Current action and preconditions to check: trajectory_clear

Your task: For each precondition in the list above, predict whether it will hold at this action.

Consider the current scene as observed from the mobile robot's camera, and analyze the predicted future states of all dynamic agents (e.g., people, animals, vehicles, or any moving entities) within the NEXT SECOND.

IMPORTANT: Only answer "very likely" if you are absolutely certain—based on strong, clear evidence—that a dynamic agent will violate the precondition in the predicted future state. Do NOT answer "very likely" for unlikely, ambiguous, or low-probability risks.

Ask yourself for each precondition: Is there a high probability, with clear and convincing evidence, that the predicted future states of any dynamic agent will interfere with the predicted future state of the currently executing action within the NEXT SECOND, causing that precondition to fail?

Assess the risk level based on these predictions. Use "likely" or "very likely" if motions create a clear risk of interference.

Use "neutral" or "improbable" if agents are nearby but their predicted paths are clearly diverging or non-conflicting.

Failure Risk Categories: "very improbable", "improbable", "neutral", "likely", "very likely"

Answer Format: Output ONLY the probability_of_failure value from these categories: "very improbable", "improbable", "neutral", "likely", "very likely"

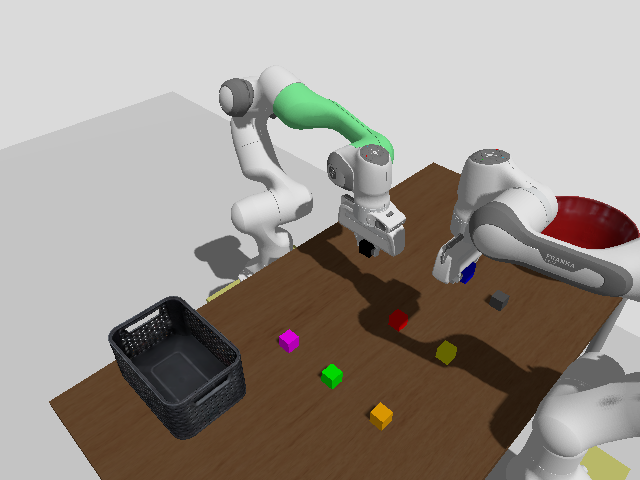

Answer: improbable